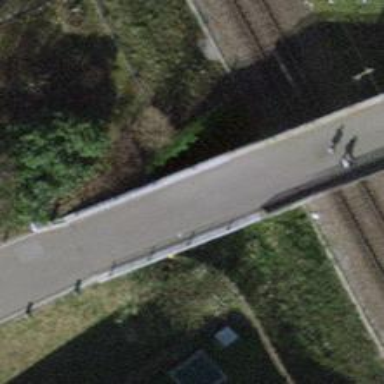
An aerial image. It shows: Residential road with asphalt surface that includes bridge. There is no sidewalk on the bridge.